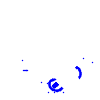
Particle: electron